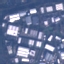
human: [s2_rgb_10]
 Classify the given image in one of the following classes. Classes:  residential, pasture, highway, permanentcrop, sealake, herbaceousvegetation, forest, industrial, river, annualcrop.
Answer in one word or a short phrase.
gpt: Industrial